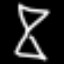
Label: hourglass